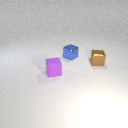
small purple rubber cube in front of small brown metal cube